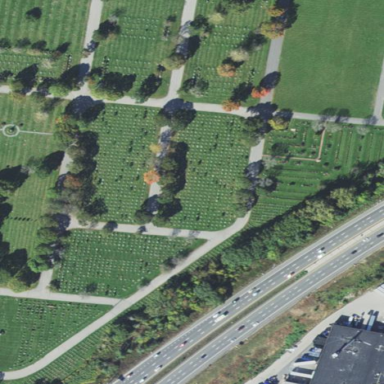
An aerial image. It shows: Cemetery.